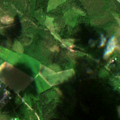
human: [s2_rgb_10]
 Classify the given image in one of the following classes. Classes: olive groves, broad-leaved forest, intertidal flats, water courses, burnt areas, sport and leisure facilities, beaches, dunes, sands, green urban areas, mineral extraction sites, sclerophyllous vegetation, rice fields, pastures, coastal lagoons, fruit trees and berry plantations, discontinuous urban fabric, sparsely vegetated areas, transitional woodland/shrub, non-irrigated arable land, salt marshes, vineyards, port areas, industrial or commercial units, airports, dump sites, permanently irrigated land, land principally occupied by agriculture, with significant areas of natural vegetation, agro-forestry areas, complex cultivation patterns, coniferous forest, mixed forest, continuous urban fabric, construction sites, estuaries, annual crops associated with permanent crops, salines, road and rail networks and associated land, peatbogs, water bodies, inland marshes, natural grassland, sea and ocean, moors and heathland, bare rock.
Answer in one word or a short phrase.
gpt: non-irrigated arable land, land principally occupied by agriculture, with significant areas of natural vegetation, broad-leaved forest, coniferous forest, mixed forest